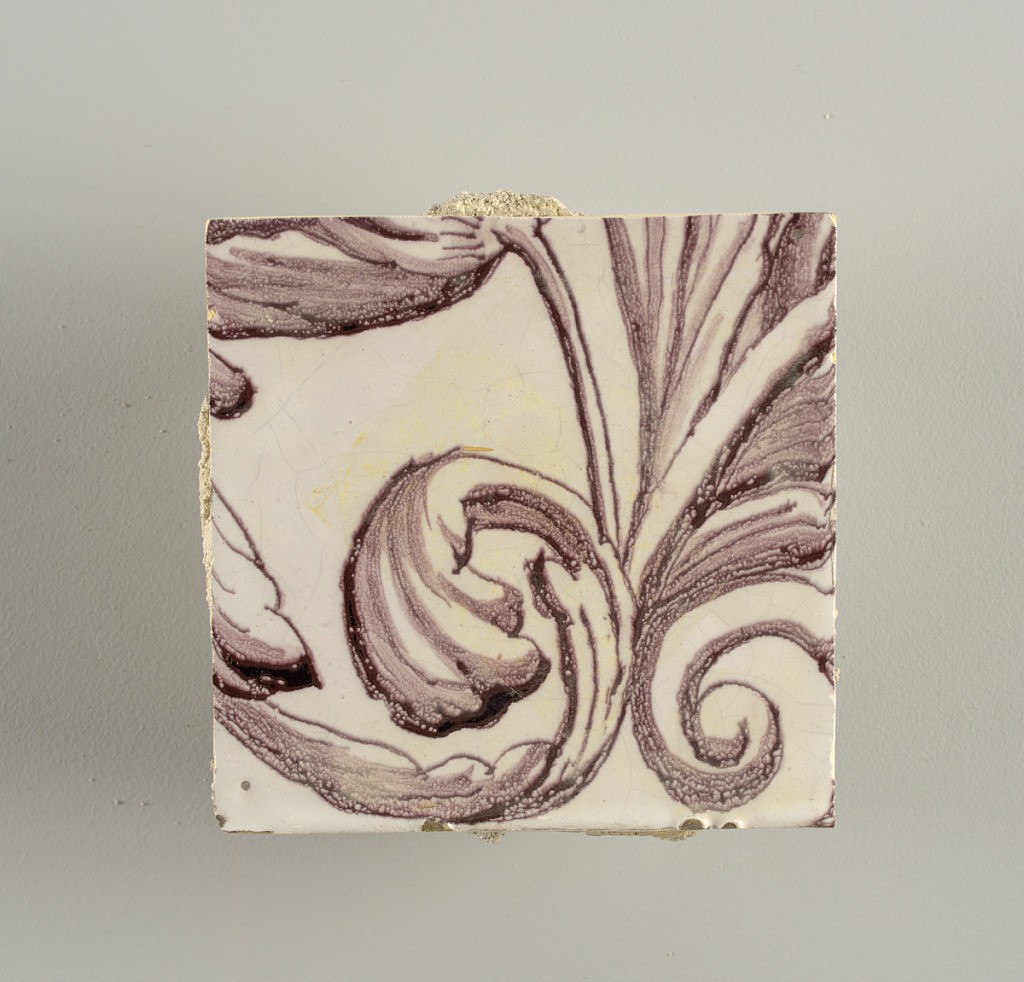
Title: Tile wall facing
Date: ca. 1725
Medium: Tin-glazed earthenware, underglaze
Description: Horizontal rectangle.  Thirty tiles wide and twenty-three tiles high with opening for fireplace eleven tiles wide and ten high.  Foliage arabesques disposed about three vertical axes from which are emphazised by urns at center and right, and at left by the figure of a standing woman carrying an infant on her arm and accompanied by two children.